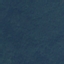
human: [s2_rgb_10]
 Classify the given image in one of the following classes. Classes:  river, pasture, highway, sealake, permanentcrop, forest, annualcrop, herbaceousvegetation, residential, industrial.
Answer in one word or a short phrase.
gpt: Forest